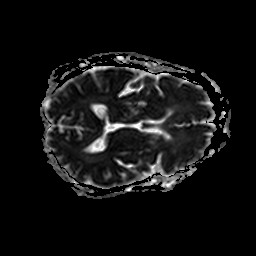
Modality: ADC
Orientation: axial
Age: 68
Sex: female
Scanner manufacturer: philips
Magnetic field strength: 1.5 T
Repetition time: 4.694 s
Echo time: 0.07764 s